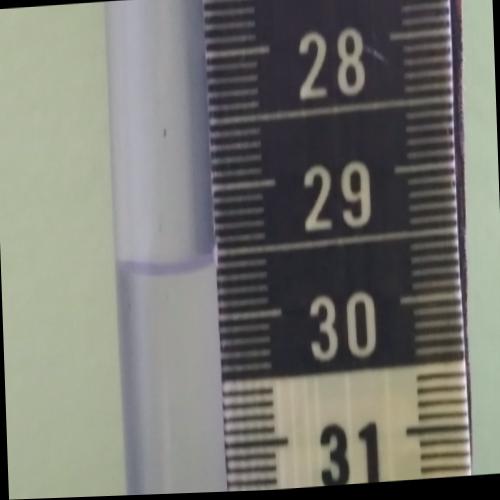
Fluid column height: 29.6 cm